Question:
I created a div container which contains a div for image and a div for text. The parent div's height is set to text div's height automatically. I don't want to set a actual height to the container. What I want is to center the image div vertically in the container, and when I changing the window size horizontally, the image will also change its size, but still at the middle of the container. How should I do?
I've tried 'table-cell', 'inline-block', 'vertical-align: middle', 'position: absolute' methods, but they didn't work.
'''
<!DOCTYPE html>
<html>
<head>
<title>test</title>
</head>
<body>
<div class="container">
<div class="img">
<img src="img.jpg">
</div>
<div class="text">
<h3>Heading</h3>
<p>
Bacon ipsum dolor amet leberkas pancetta porchetta tenderloin ground round, shoulder doner. Ribeye corned beef ground round tri-tip chicken kevin. Shankle burgdoggen ham hock t-bone brisket jowl pork chop tongue pork belly jerky ham tail venison. Filet mignon porchetta short loin swine fatback, turducken meatball ham hock tongue corned beef pancetta hamburger boudin tenderloin burgdoggen.
</p>
<br>
<p>
Strip steak landjaeger ham hock, pig picanha cow beef ribs drumstick prosciutto ball tip chicken cupim tongue salami. Cupim flank kielbasa, strip steak pork buffalo boudin. Turducken meatball sausage short ribs bacon pig venison t-bone hamburger. Strip steak alcatra boudin burgdoggen cupim. Leberkas frankfurter swine prosciutto hamburger ball tip.
</p>
<br>
<p>
Cupim buffalo pork loin, pork chop picanha corned beef turkey sausage cow chuck ham hock flank. Pork belly frankfurter meatloaf andouille spare ribs jowl leberkas venison salami capicola sausage kevin chuck. Flank beef ribs fatback, strip steak bresaola turducken biltong salami boudin tongue spare ribs pastrami shoulder frankfurter cupim.
</p>
</div>
</div>
</body>
'''
'''
*{
box-sizing: border-box;
}
.container{
padding: 0 5vw;
overflow: auto;
}
.img{
width: 25%;
float: left;
}
.img>img{
width: 100%;
}
.text{
width: 75%;
float: left;
padding: 0 0 0 2em;
}
'''
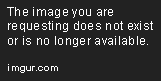
Answer: Simply use 'display:flex' for your parent class and 'align:self:center' for image class. I hope this solution will work for you.
'''
* {
box-sizing: border-box;
}
.container {
padding: 0 5vw;
overflow: auto;
display: flex;
}
.img {
width: 25%;
float: left;
align-self: center;
}
.img>img {
width: 100%;
}
.text {
width: 75%;
float: left;
padding: 0 0 0 2em;
}
.text h1 {
margin: 0 0 20px;
}
'''
'''
<div class="container">
<div class="img">
<img src="https://via.placeholder.com/350x350">
</div>
<div class="text">
<h3>Heading</h3>
<p>Bacon ipsum dolor amet leberkas pancetta porchetta tenderloin ground round, shoulder doner. Ribeye corned beef ground round tri-tip chicken kevin. Shankle burgdoggen ham hock t-bone brisket jowl pork chop tongue pork belly jerky ham tail venison. Filet mignon porchetta short loin swine fatback, turducken meatball ham hock tongue corned beef pancetta hamburger boudin tenderloin burgdoggen. </p>
<p>Strip steak landjaeger ham hock, pig picanha cow beef ribs drumstick prosciutto ball tip chicken cupim tongue salami. Cupim flank kielbasa, strip steak pork buffalo boudin. Turducken meatball sausage short ribs bacon pig venison t-bone hamburger. Strip steak alcatra boudin burgdoggen cupim. Leberkas frankfurter swine prosciutto hamburger ball tip. </p>
<p>Cupim buffalo pork loin, pork chop picanha corned beef turkey sausage cow chuck ham hock flank. Pork belly frankfurter meatloaf andouille spare ribs jowl leberkas venison salami capicola sausage kevin chuck. Flank beef ribs fatback, strip steak bresaola turducken biltong salami boudin tongue spare ribs pastrami shoulder frankfurter cupim. </p>
<p>Bacon ipsum dolor amet leberkas pancetta porchetta tenderloin ground round, shoulder doner. Ribeye corned beef ground round tri-tip chicken kevin. Shankle burgdoggen ham hock t-bone brisket jowl pork chop tongue pork belly jerky ham tail venison. Filet mignon porchetta short loin swine fatback, turducken meatball ham hock tongue corned beef pancetta hamburger boudin tenderloin burgdoggen. </p>
<p>Strip steak landjaeger ham hock, pig picanha cow beef ribs drumstick prosciutto ball tip chicken cupim tongue salami. Cupim flank kielbasa, strip steak pork buffalo boudin. Turducken meatball sausage short ribs bacon pig venison t-bone hamburger. Strip steak alcatra boudin burgdoggen cupim. Leberkas frankfurter swine prosciutto hamburger ball tip. </p>
<p>Cupim buffalo pork loin, pork chop picanha corned beef turkey sausage cow chuck ham hock flank. Pork belly frankfurter meatloaf andouille spare ribs jowl leberkas venison salami capicola sausage kevin chuck. Flank beef ribs fatback, strip steak bresaola turducken biltong salami boudin tongue spare ribs pastrami shoulder frankfurter cupim. </p>
<p>Bacon ipsum dolor amet leberkas pancetta porchetta tenderloin ground round, shoulder doner. Ribeye corned beef ground round tri-tip chicken kevin. Shankle burgdoggen ham hock t-bone brisket jowl pork chop tongue pork belly jerky ham tail venison. Filet mignon porchetta short loin swine fatback, turducken meatball ham hock tongue corned beef pancetta hamburger boudin tenderloin burgdoggen. </p>
<p>Cupim buffalo pork loin, pork chop picanha corned beef turkey sausage cow chuck ham hock flank. Pork belly frankfurter meatloaf andouille spare ribs jowl leberkas venison salami capicola sausage kevin chuck. Flank beef ribs fatback, strip steak bresaola turducken biltong salami boudin tongue spare ribs pastrami shoulder frankfurter cupim. </p>
</div>
</div>
'''